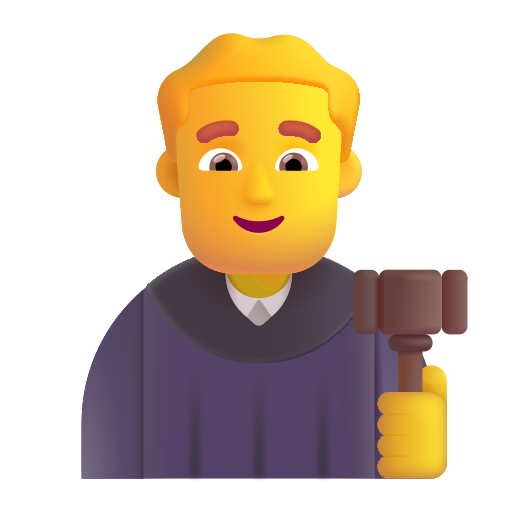
man judge color default